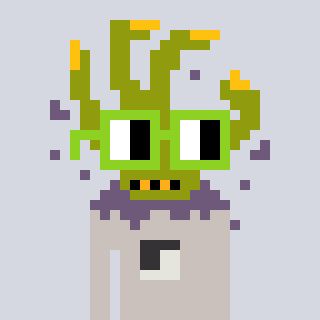
a pixel art character with square light green glasses, a zombie-hand-shaped head and a foggrey-colored body on a cool background